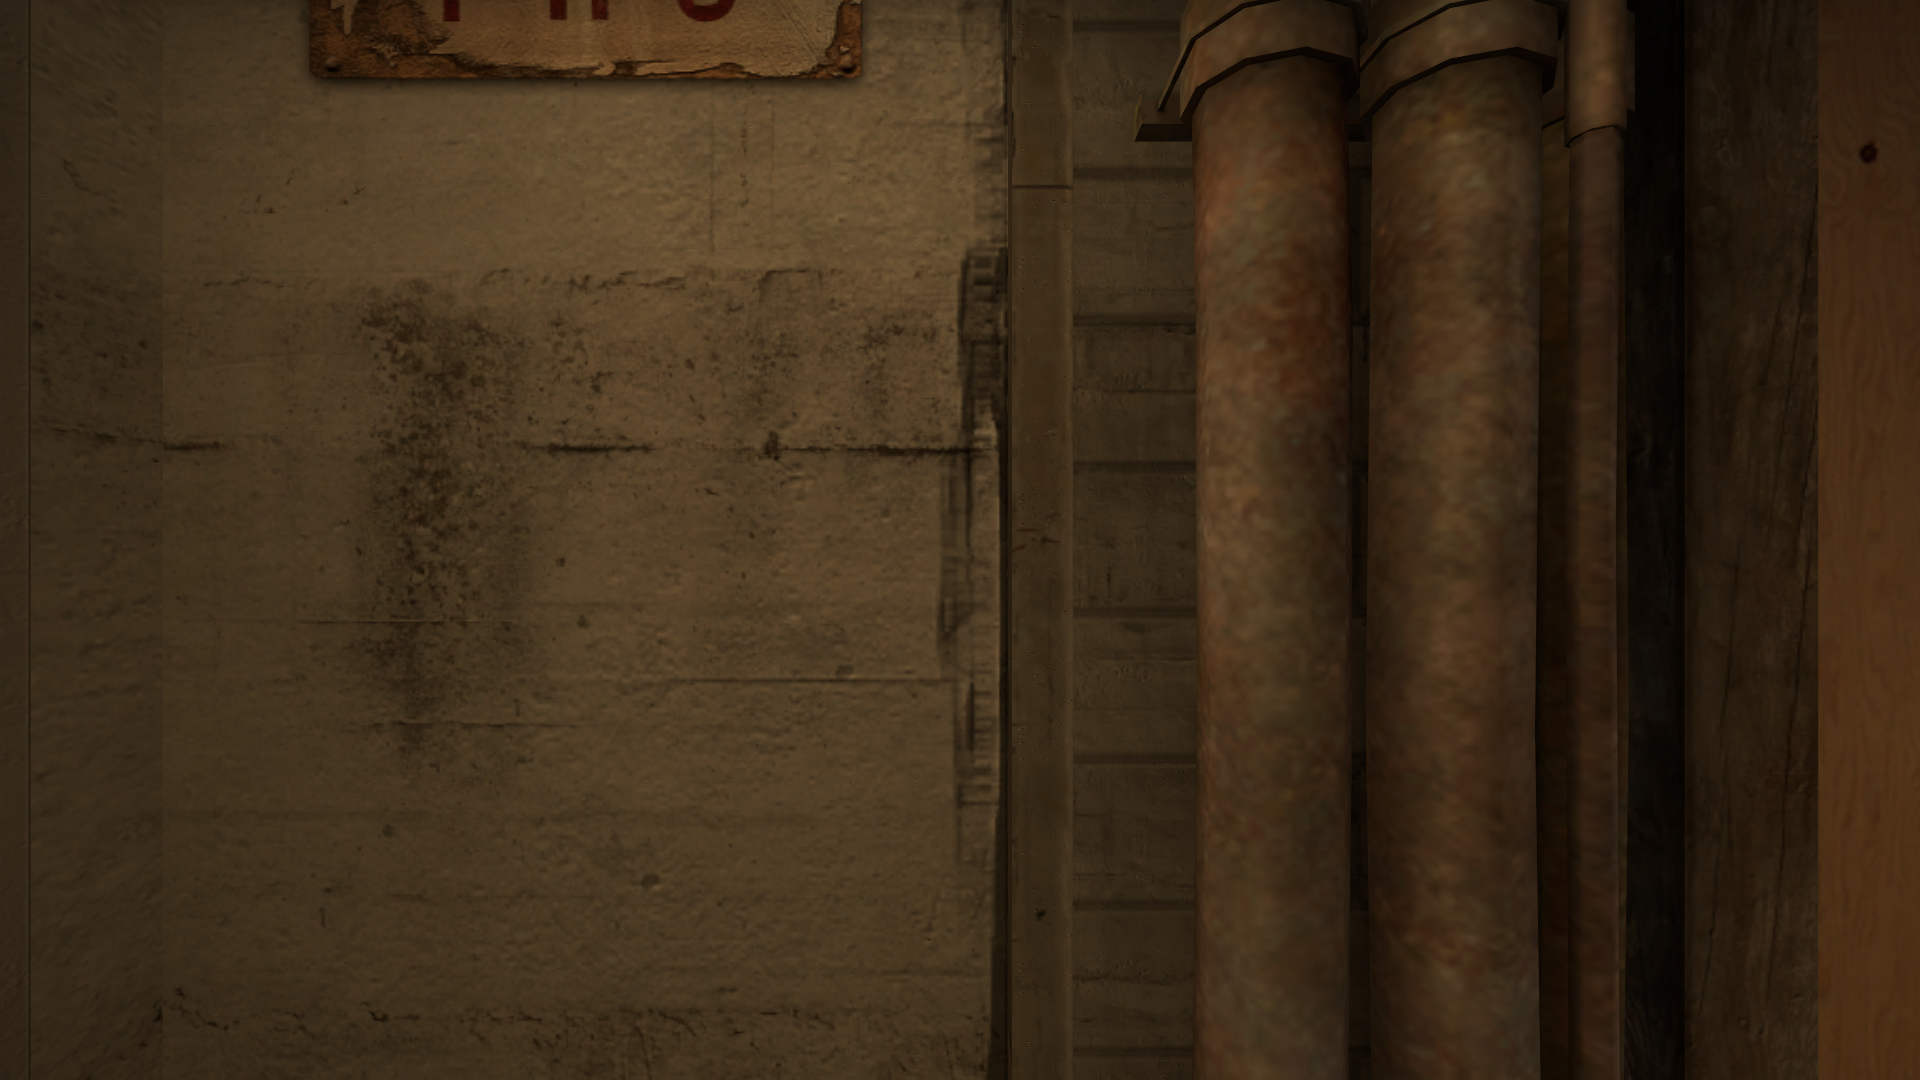
Map: de_train